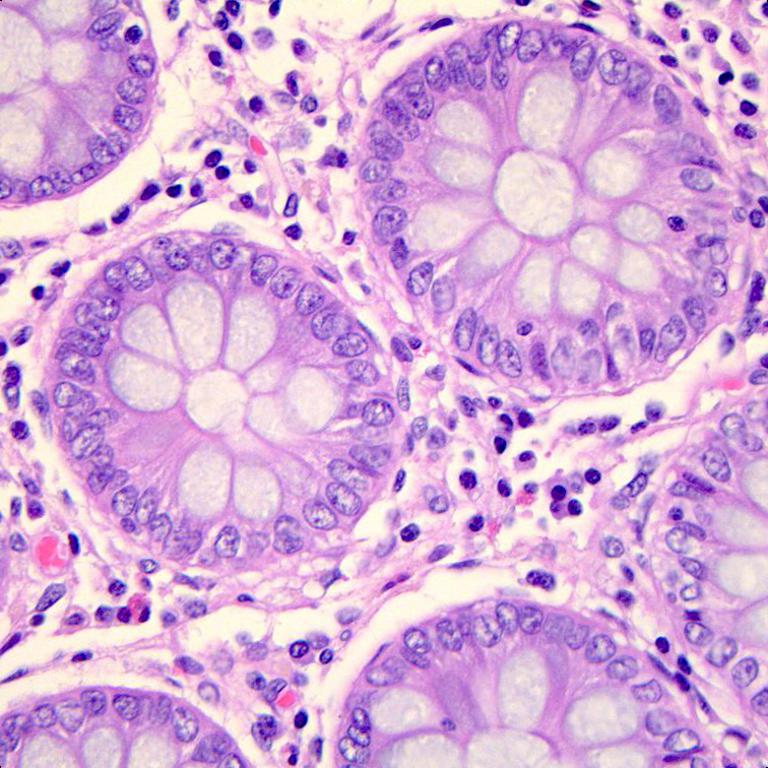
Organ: colon
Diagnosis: benign